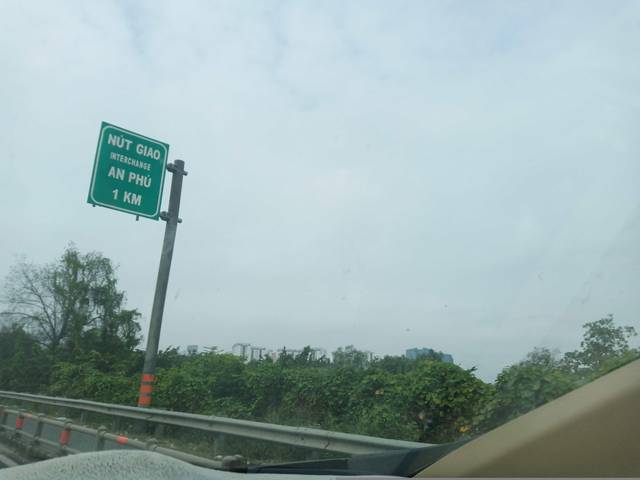
Region: Vietnam
Coordinates: 10.795, 106.76